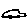
Label: car